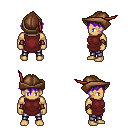
a pixel art fantasy rpg character, male body template, human, tanned skin, maroon tunic, metal pants, purple short bangs hairstyle, leather cap, leather bracers, four views (front, back, left, right), 2x2 character sprite sheet, small pixel art, hard edges, no anti-aliasing